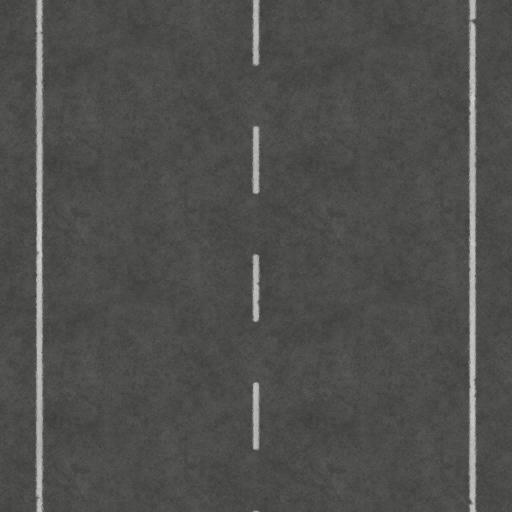
Tags: asphalt patches road street